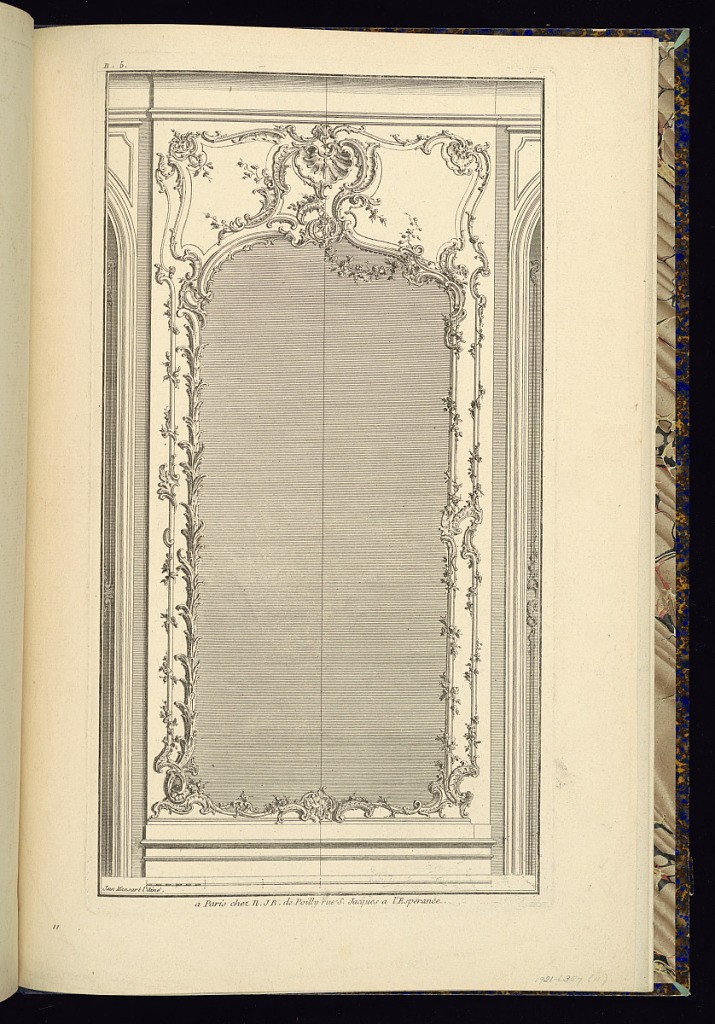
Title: Wall Mirror Frame Designs
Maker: Jean Mansart de Jouy, French, 1705 - 1783
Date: ca. 1767
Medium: Etching and engraving on laid paper
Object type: Print
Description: Designs for paneling (boiseries) featuring a central large wall mirror with two different options in the design (split in half). The designs feature rococo ornament and motifs. The mirror frame molding features palm leaves, festoons of flowers, c-scrolls, asymmetrical cartouches, scrolling leaves (rinceaux), foliage, shells, with a clasp in the center of bottom. Above the arched mirror, an intricately sculpted panel (boiserie), with a large central clasp and rocaille motifs. Below the mirror, plain molding and on either side, the edge of arched molded paneling, possibly for doors. The plate is numbered and signed, with a scale below.